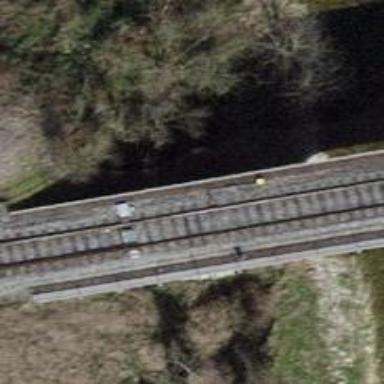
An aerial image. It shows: Railway switch.